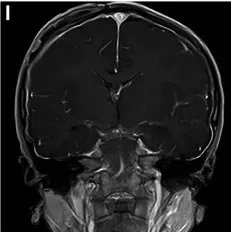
MRI 4 weeks after transfrontal-temporal craniotomy. Suggested that the tumour was completely resected without signs of recurrence.
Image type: radiology (mri)